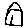
Label: house